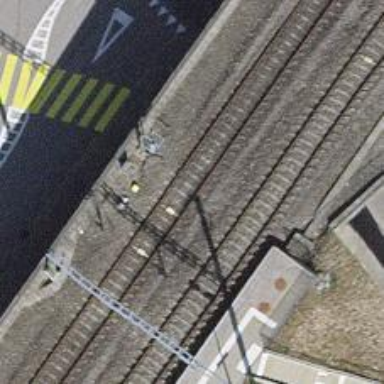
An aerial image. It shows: Railway signal.